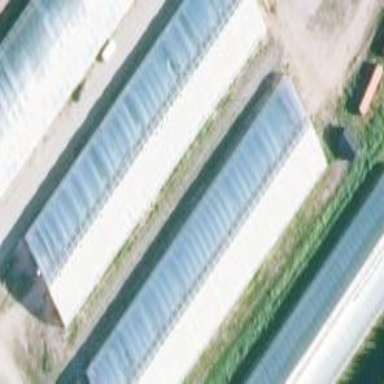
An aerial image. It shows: Greenhouse.